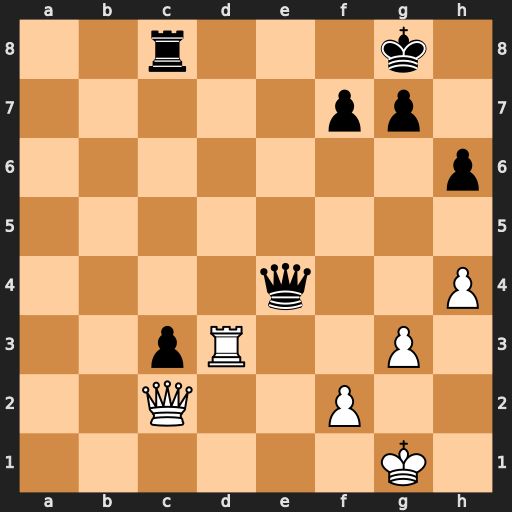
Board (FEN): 2r3k1/5pp1/7p/8/4q2P/2pR2P1/2Q2P2/6K1
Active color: w
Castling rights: -
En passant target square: -
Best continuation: Rd8+ Rxd8 Qxe4 c2 Qxc2